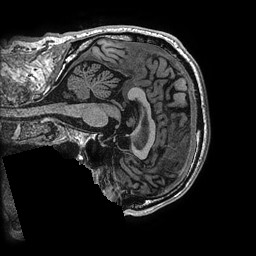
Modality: T1w
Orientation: sagittal
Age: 64
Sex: male
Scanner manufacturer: ge
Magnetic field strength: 3 T
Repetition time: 0.006952 s
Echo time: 0.00292 s